Question: This is an 8-digit puzzle. Find the minimum number of steps to restore it.
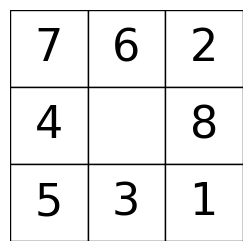
Answer: 22